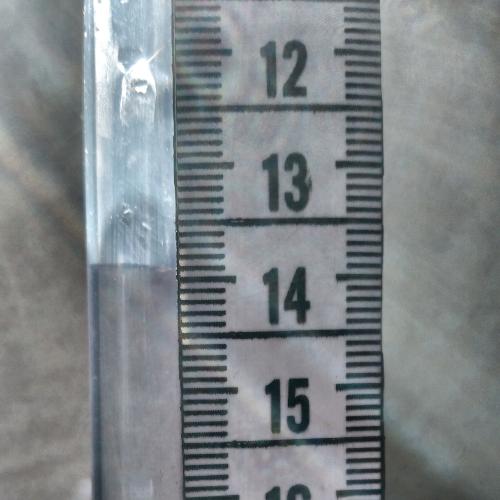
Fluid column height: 13.9 cm